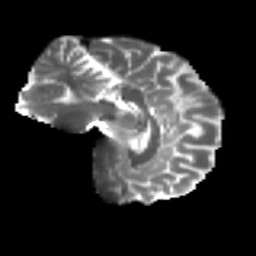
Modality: T2w
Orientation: sagittal
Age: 42
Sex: female
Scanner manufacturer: ge
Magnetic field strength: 3 T
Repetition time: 7.8 s
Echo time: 0.0606 s